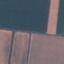
Label: AnnualCrop